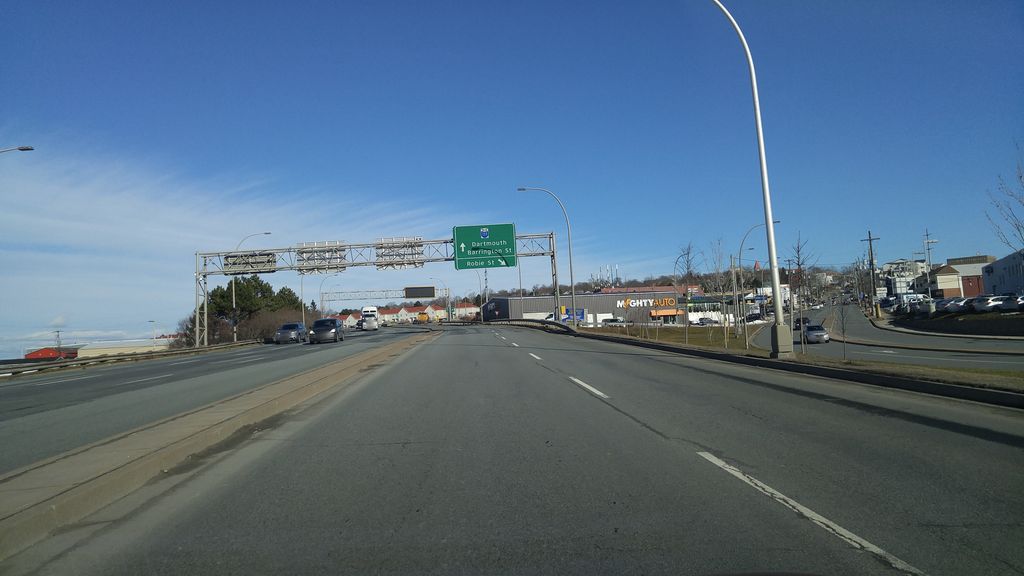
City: halifax